Question: I've a ListView. Each ListItem has three TextViews in it.
'''
<LinearLayout android:id="@+id/linearLayout1"
android:layout_width="fill_parent"
xmlns:android="http://schemas.android.com/apk/res/android"
android:layout_height="fill_parent">
<LinearLayout android:id="@+id/linearLayout2"
android:layout_height="wrap_content"
android:layout_width="fill_parent"
android:gravity="center">
<ImageView android:layout_height="wrap_content"
android:layout_width="wrap_content"
android:id="@+id/imageView1"
android:src="@drawable/icon" android:padding="5dip">
</ImageView>
<TextView android:textAppearance="?android:attr/textAppearanceLarge"
android:layout_height="wrap_content"
android:layout_width="wrap_content"
android:id="@+id/textView1"
android:padding="5dip"
android:text="First">
</TextView>
<LinearLayout android:id="@+id/LinearLayout01"
android:layout_height="match_parent"
android:orientation="vertical"
android:layout_width="wrap_content"
android:layout_weight="1">
<TextView android:id="@+id/textView2"
android:layout_width="wrap_content"
android:layout_height="wrap_content"
android:text="Second Text View" android:padding="5dip">
</TextView>
<TextView android:id="@+id/textView3"
android:layout_width="wrap_content"
android:layout_height="wrap_content"
android:text="Third Text View"
android:padding="5dip">
</TextView>
</LinearLayout>
</LinearLayout>
</LinearLayout>
'''
Now, I had three ArrayList objects. Suppose those three have been loaded like. I had a parser for this already which makes three array lists from a single array list!
'''
["Main One","Main Two","Main Three","Main Four"]
["Top One","Top Two","Top Three","Top Four"]
["Bottom One","Bottom Two","Bottom Three","Bottom Four"]
'''
I want to load these ArrayLists into the List view. I had made a mockup of the expected output.

Is there any solution for this? I've tried to set ListAdapter on the same ListView one after another, but doesn't seems work at all.
Thanks.
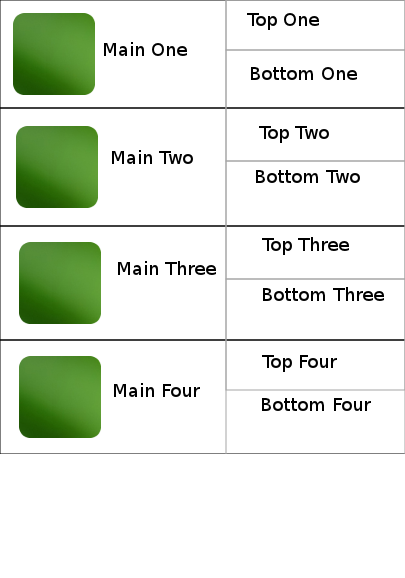
Answer: Try to add Values to class and access it.Here is some snippets
'''
public class ContractTestActivity extends Activity {
private List<Contract> contracts = new ArrayList<Contract>();
public final String TAG = "ContractTest";
//public Contract newContract = new Contract();
/** Called when the activity is first created. */
@Override
public void onCreate(Bundle savedInstanceState) {
super.onCreate(savedInstanceState);
setContentView(R.layout.main);
ListView list;
list = (ListView)findViewById(R.id.mylist);
ArrayAdapter<Contract> adapter = new ContractAdapter(this, android.R.layout.simple_list_item_1, myContracts());
list.setAdapter(adapter);
}
private List<Contract> myContracts(){
List<Contract> list = new ArrayList<Contract>();
list.add(new Contract("Friend1"));
return list;
}
'''
}
'''
public class Contract {
private String name;
public Contract(String name) {
this.name = name;
}
public String getName() {
return name;
}
'''
}
'''
public class ContractAdapter extends ArrayAdapter<Contract> {
private List<Contract> contracts;
public ContractAdapter(Context context, int view, List<Contract> passedContracts) {
super(context, view, passedContracts);
contracts = passedContracts;
}
@Override
public int getCount() {
return contracts.size();
}
@Override
public View getView(int position, View convertView, ViewGroup parent) {
View currentView = convertView;
LayoutInflater currentViewInflater = (LayoutInflater)getContext().getSystemService(Context.LAYOUT_INFLATER_SERVICE);
currentView = currentViewInflater.inflate(R.layout.deal_list, null);
Contract currentContract = contracts.get(position);
TextView text = (TextView) currentView.findViewById(R.id.text1);
text.setText(currentContract.getName());
return currentView;
}
'''
}
For Inflated Layout deal_list.xml :
Create layout with Text View with Id as text1.